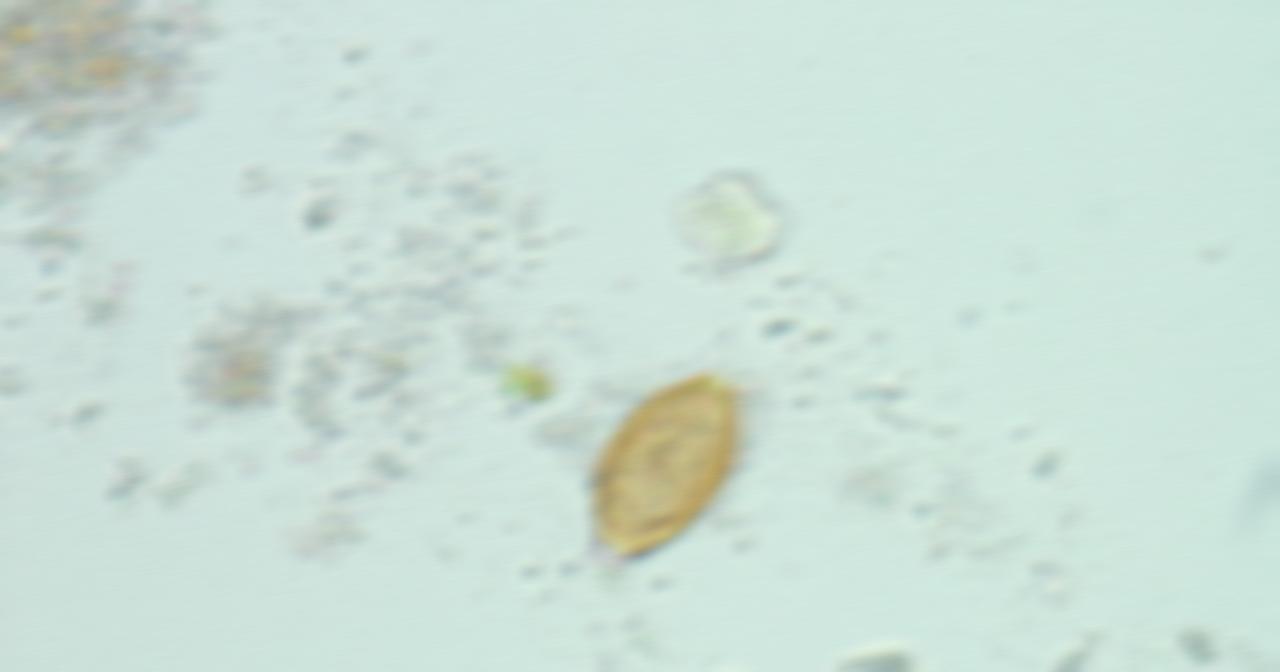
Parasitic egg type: Trichuris trichiura